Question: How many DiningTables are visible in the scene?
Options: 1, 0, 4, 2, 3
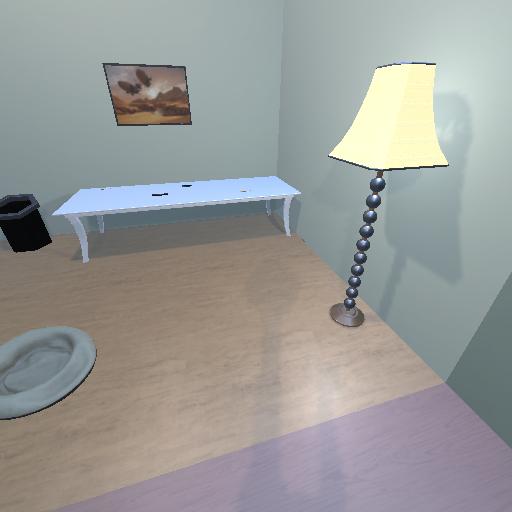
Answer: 1